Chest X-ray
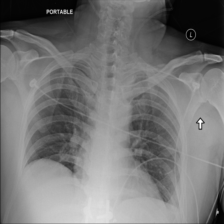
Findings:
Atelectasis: positive
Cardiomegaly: negative
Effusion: negative
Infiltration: negative
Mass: negative
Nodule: negative
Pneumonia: negative
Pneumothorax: negative
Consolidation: negative
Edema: negative
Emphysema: negative
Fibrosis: negative
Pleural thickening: negative
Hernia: negative